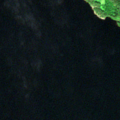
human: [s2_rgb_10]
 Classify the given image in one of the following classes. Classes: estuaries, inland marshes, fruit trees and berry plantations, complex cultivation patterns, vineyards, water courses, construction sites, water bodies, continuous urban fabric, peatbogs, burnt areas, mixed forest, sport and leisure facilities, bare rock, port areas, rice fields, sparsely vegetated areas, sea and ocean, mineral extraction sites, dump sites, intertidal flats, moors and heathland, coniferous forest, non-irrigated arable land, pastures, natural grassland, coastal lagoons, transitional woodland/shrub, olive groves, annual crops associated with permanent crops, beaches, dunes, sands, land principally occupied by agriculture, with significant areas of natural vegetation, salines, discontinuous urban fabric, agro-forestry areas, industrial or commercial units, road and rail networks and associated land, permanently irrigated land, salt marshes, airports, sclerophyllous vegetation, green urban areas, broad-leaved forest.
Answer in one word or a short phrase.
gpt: mixed forest, water bodies